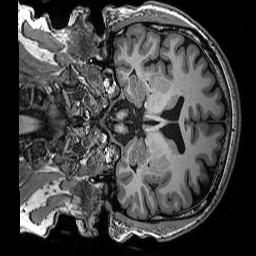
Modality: T1w
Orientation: coronal
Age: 42
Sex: male